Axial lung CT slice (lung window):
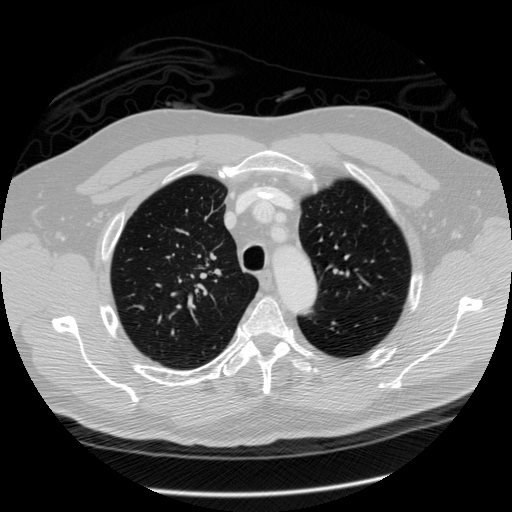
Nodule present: no